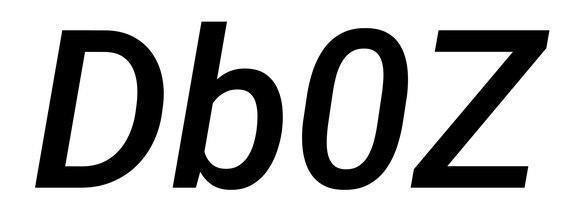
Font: Roboto-Italic_Medium_Italic